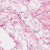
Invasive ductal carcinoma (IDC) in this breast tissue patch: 0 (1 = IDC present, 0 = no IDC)